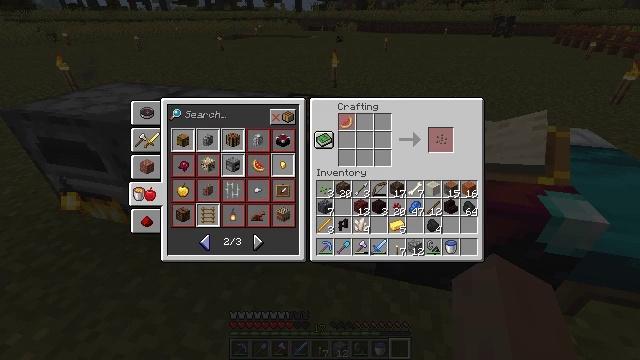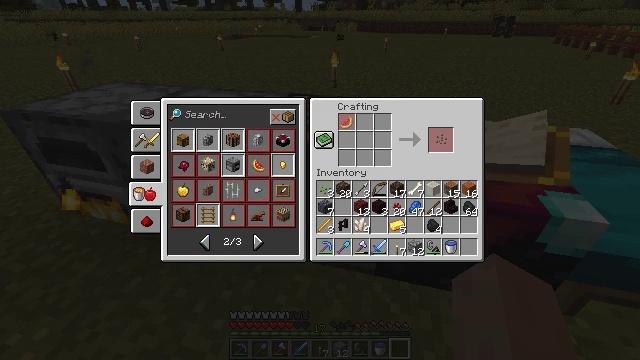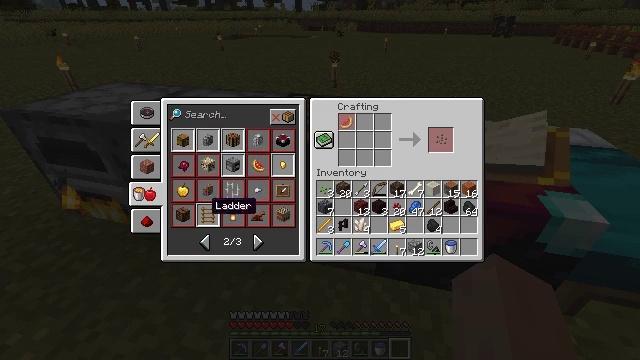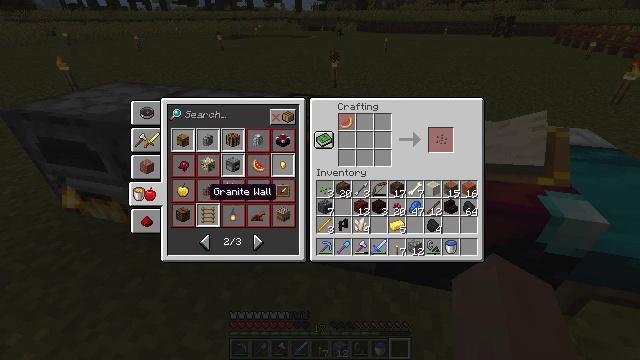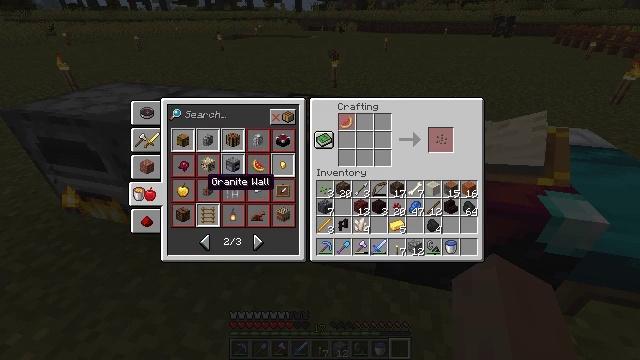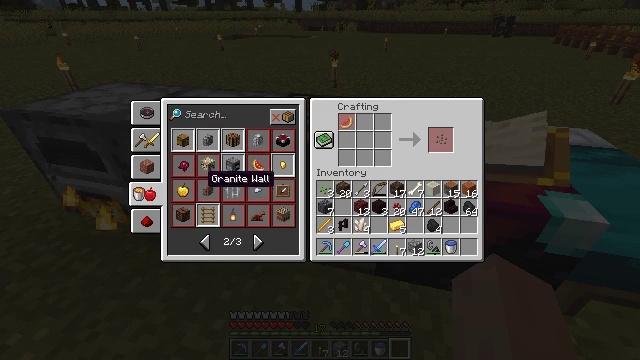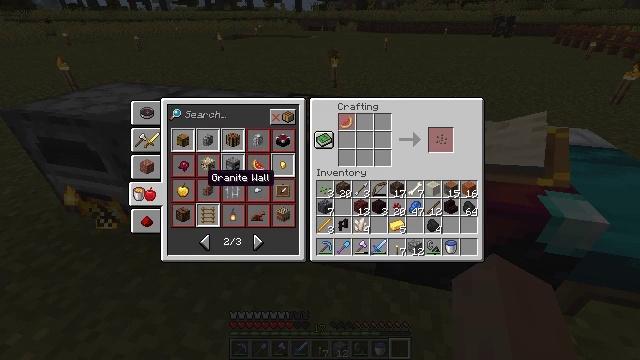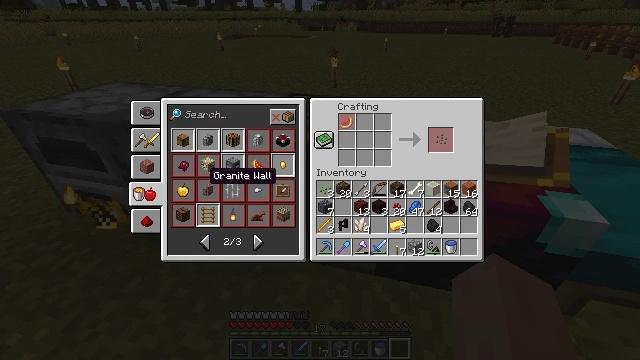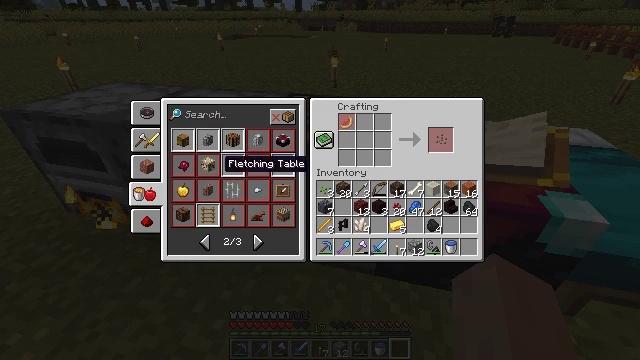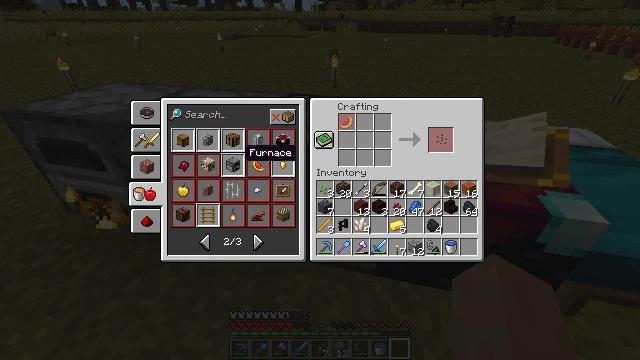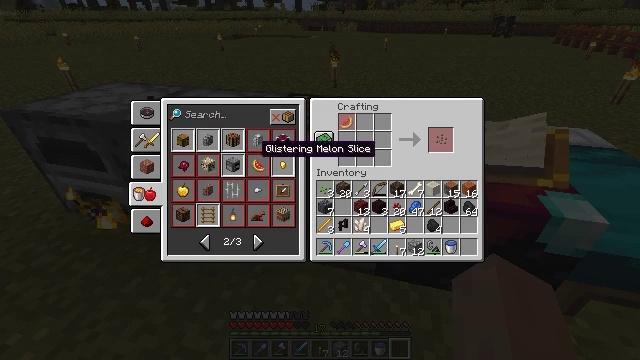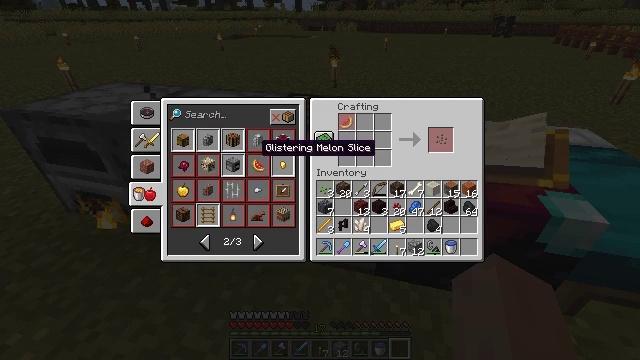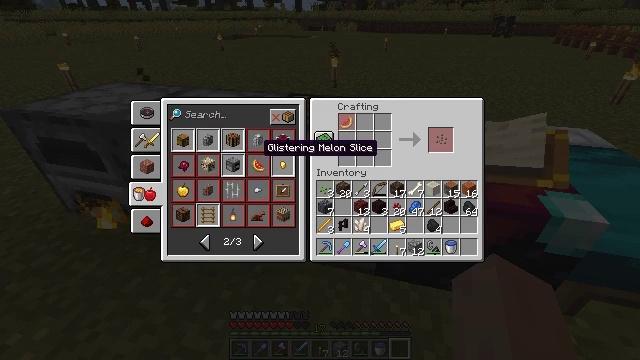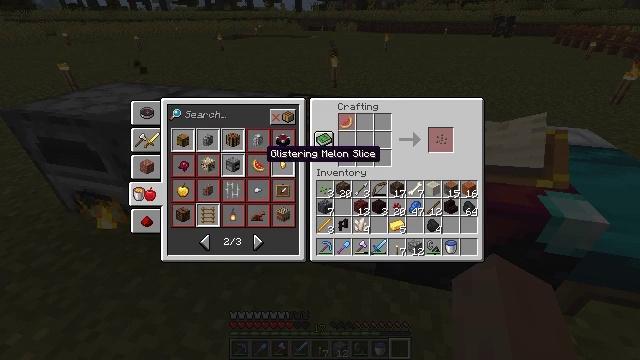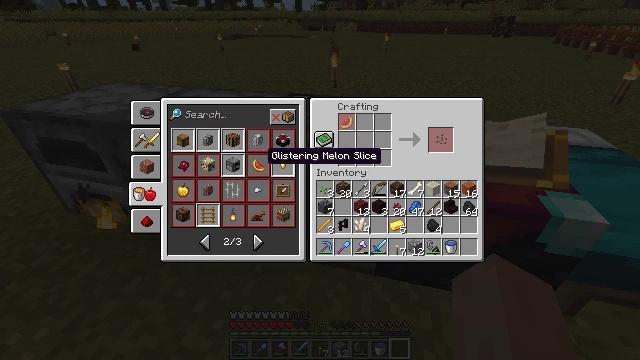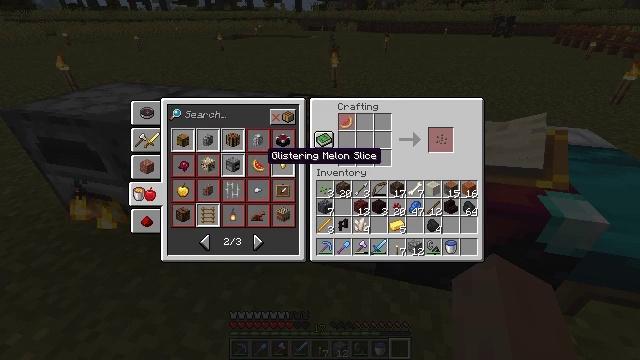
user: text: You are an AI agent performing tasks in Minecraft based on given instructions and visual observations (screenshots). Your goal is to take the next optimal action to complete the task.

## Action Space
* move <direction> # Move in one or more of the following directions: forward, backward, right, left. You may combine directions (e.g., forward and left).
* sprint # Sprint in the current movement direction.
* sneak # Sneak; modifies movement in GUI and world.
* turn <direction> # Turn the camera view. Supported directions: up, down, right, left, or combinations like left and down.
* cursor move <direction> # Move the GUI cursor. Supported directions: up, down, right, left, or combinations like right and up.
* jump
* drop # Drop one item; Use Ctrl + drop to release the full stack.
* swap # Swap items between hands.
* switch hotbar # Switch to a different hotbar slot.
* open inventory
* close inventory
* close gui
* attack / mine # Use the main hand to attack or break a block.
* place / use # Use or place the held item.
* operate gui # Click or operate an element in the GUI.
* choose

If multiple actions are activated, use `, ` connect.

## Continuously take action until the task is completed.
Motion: motion action
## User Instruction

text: Combine blaze rod and cobblestones to craft a brewing stand.
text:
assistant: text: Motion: cursor move up
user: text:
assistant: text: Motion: cursor move up
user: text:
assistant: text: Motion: cursor move up
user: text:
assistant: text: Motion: cursor move up
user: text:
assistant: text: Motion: no_op
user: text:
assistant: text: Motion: no_op
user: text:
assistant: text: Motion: no_op
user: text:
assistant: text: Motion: cursor move right and up
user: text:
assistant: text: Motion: cursor move right and up
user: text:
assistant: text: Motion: cursor move right
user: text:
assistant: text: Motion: no_op
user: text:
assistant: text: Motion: no_op
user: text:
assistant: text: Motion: no_op
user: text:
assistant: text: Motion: no_op
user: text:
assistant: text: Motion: no_op
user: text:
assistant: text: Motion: no_op
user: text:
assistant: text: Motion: no_op
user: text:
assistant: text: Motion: no_op
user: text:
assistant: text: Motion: no_op
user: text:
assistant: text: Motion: operate gui
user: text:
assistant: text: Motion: operate gui
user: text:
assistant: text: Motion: operate gui
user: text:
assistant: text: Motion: operate gui
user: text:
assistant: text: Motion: no_op
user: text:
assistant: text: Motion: no_op
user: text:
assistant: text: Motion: no_op
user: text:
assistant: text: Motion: no_op
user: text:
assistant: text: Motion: no_op
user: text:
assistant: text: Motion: no_op
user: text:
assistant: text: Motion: no_op